Question: The problem in my code is that, I tried to make a program that when you click a cell in the grid, a circle should appear inside that cell. I am good with that. However, when you click for the second time, the circle should disappear. I don't know how to do that.
I tried repainting the circle to the same color as background in the implemented method, mouse-pressed, but that wasn't very effective. It only "disappears" when you press it, but I want it to disappear when it's clicked.
I wrote it into mouse-pressed, because I didn't know how to use that in mouse-clicked method.

Here's my code:
'''
import javax.swing.*;
import java.awt.*;
import java.awt.event.MouseEvent;
/**
* In this program, when user clicks a square, a circle appears until the user clicks it again.
*/
public class DD_GridFiller extends JFrame {
private int gridRows;
private int gridColumns;
private Color[][] circleColor; //color of circles
private Color lineColor; //color of lines
/**
* constructor
*/
public DD_GridFiller() {
setTitle("My Grid Filler");
setSize(600,600);
setLayout(new GridLayout(4,4));
setDefaultCloseOperation(JFrame.EXIT_ON_CLOSE);
circleColor = new Color[4][4]; //stores the colors in arrays
gridRows = 4;
gridColumns = 4;
lineColor = Color.RED;
setPreferredSize( new Dimension(90*4, 90*4) );
setBackground(Color.BLACK); // set the background color for this panel.
addMouseListener(new MouseListener());
Dimension screenSize = Toolkit.getDefaultToolkit().getScreenSize();
int top, left; // position for top left corner of the window
left = ( screenSize.width - getWidth() ) / 2;
top = ( screenSize.height - getHeight() ) / 2;
setLocation(left,top);
setResizable(false);
setVisible(true);
pack();
}
public void paint(Graphics g) {
g.setColor(getBackground());
g.fillRect(0,0,getWidth(),getHeight());
int row, col;
double cellWidth = (double)getWidth() / gridColumns; //get cell width
double cellHeight = (double)getHeight() / gridRows; //get cell height
//create circles in every cell
for (row = 0; row < gridRows; row++) {
for (col = 0; col < gridColumns; col++) {
if (circleColor[row][col] != null) {
int x1 = (int)(col*cellWidth);
int y1 = (int)(row*cellHeight);
g.setColor(circleColor[row][col]);
g.fillOval(x1-2, y1-2, 23*4, 23*4);
}
}
}
//CREATES THE LINES
if (lineColor != null) {
g.setColor(lineColor);
for (row = 1; row < gridRows; row++) {
int y = (int)(row*cellHeight);
g.drawLine(0,y,getWidth(),y);
}
for (col = 1; col < gridRows; col++) {
int x = (int)(col*cellWidth);
g.drawLine(x,0,x,getHeight());
}
}
}
/**
* Finds the row
* @param pixelY location on x-axis
* @return rows
*/
private int findRow(int pixelY) {
return (int)(((double)pixelY)/getHeight()*gridRows);
}
/**
* Finds the column
* @param pixelX location of y-axis
* @return columns
*/
private int findColumn(int pixelX) {
return (int)(((double)pixelX)/getWidth()* gridColumns);
}
private class MouseListener implements java.awt.event.MouseListener {
@Override
public void mouseClicked(MouseEvent e) {
int row, col; // the row and column in the grid of squares where the user clicked.
row = findRow( e.getY() ); col = findColumn( e.getX() ); //find the location of cells clicked
circleColor[row][col] = new Color(0,223,197);
repaint(); // redraw the panel by calling the paintComponent method.
}
@Override
public void mousePressed(MouseEvent e) {
int row, col; // the row and column in the grid of squares where the user clicked.
row = findRow( e.getY() ); col = findColumn( e.getX() ); //find the location of cells clicked
circleColor[row][col] = new Color(0);
repaint(); // redraw the panel by calling the paintComponent method.
}
@Override public void mouseReleased(MouseEvent e) { }
@Override public void mouseEntered(MouseEvent e) { }
@Override public void mouseExited(MouseEvent e) { }
}
public static void main (String[] args) {
new DD_GridFiller();
}
}
'''
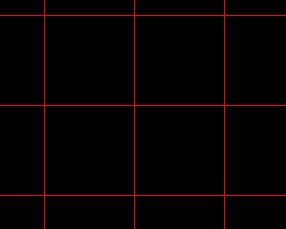
Answer: Your problem was that 'mousePressed' kept setting your Color to black. Even if you detected that when you pressed the circle the color was not black, in mousePressed you set it to black again and then circle gets drawn again, and like this in a loop.
The solution is quite simple actually:
1. Delete everything in mousePressed. We dont need it, mouseClicked is already essentially just mousePressed + mouseReleased.
2. Add this to your mouseClicked method: @Override
public void mouseClicked(MouseEvent e) {
int row, col; // the row and column in the grid of squares where the user clicked.
row = findRow( e.getY() ); col = findColumn( e.getX() ); //find the location of cells clicked
System.out.println("Cell color: " + circleColor[row][col]); //will let you see whats happening
if (circleColor[row][col] == null) {
circleColor[row][col] = new Color(0,223,197);
} else {
circleColor[row][col] = null;
}
repaint(); // redraw the panel by calling the paintComponent method.
}
What we are doing - initially all our colors are null (before, in your code, mousePressed set them to RGB [0,0,0], i.e. Black). So when we first click on the cell and see that the cell color is "null", i.e. its empty, we set the circle color to our new color and draw the circle. If we press again, we are detecting that the Color is no longer "null", i.e. the cell has a circle inside - we then set the cell back to null.
Some people may not like the notion of "null" for Colors - if instead of null you want to have RGB [0, 0, 0], simply convert any initial occurrence of a null to RGB [0, 0, 0] and then use that:
'''
public void mouseClicked(MouseEvent e) {
...
//initial setup
if (circleColor[row][col] == null) {
circleColor[row][col] = new Color(0);
}
System.out.println("Cell color: " + circleColor[row][col]); //will let you see whats happening
if (circleColor[row][col].equals(Color.getHSBColor(0,0,0))) {
circleColor[row][col] = new Color(0,223,197);
} else {
circleColor[row][col] = new Color(0) ;
}
repaint(); // redraw the panel by calling the paintComponent method.
}
'''